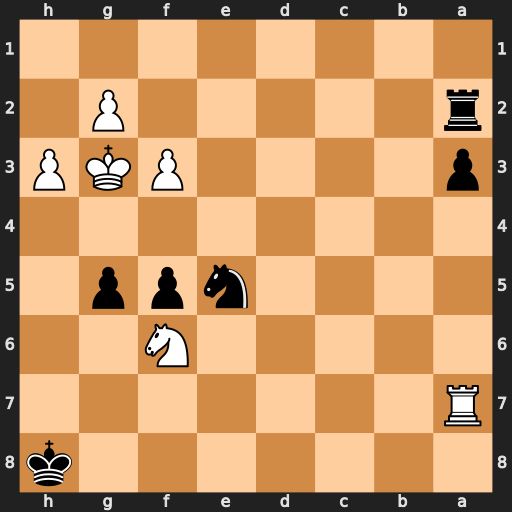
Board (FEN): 7k/R7/5N2/4npp1/8/p4PKP/r5P1/8
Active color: b
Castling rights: -
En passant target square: -
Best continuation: f4+ Kh2 Nxf3+ Kh1 Ra1#